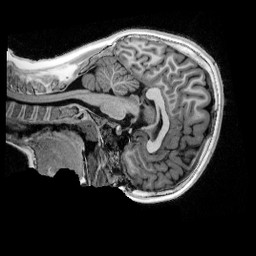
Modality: UNIT1_denoised
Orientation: sagittal
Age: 9
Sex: male
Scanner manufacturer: siemens
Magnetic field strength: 3 T
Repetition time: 4 s
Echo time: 0.00303 s